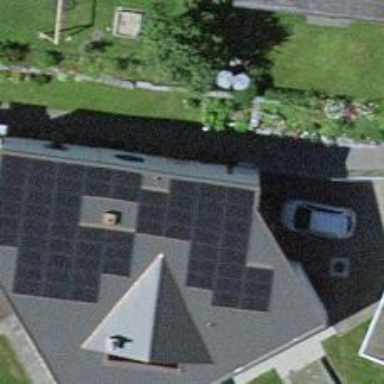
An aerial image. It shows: Solar power generator using photovoltaic method with solar photovoltaic panel types.